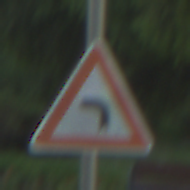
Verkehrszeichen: KurveLinks
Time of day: SunriseSunset
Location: Outdoor (Suburban)
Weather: PartlyCloudy
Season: NotSpecified
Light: Natural